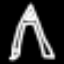
Label: The Eiffel Tower